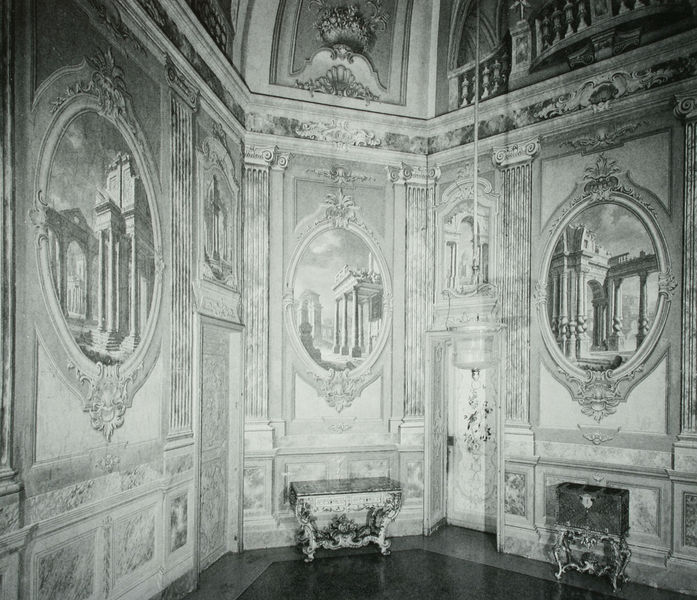
Titel: Sala delle Prospettive
Künstler: Filippo Juvarra
Standort: Stupinigi
Institution: Palazzina di Caccia
Schlagwörter: dunkel, gemälde, gott, schatten, weiß, sitzen, ausschnitt, blume, blumen, bunt, grau, hell, lampe, licht, marmor, pfeiler, raum, schmuck, schwarz, säule, säulen, tisch, tür, zimmer, dach, gebäude, haus, schloss, zaun, malerei, ornament, wand, architektur, barock, rahmen, sockel, bild, innenraum, möbel, spiegel, erde, brüstung, boden, gold, interieur, innen, renaissance, rokoko, kamin, kreis, oval, rund, kanneliert, kannelierung, ranken, beine, balkon, relief, bilder, kommode, schrank, ecke, ansicht, perspektive, parkett, giebel, mauer, türe, bank, hocker, pilaster, saal, schemel, kuppel, promenade, dekoration, dekor, ornamente, wandgemälde, wandmalerei, lüster, stuck, vasen, geländer, galerie, foto, fotografie, photographie, wände, truhe, antike, eckig, gemalt, palast, stockwerk, balustrade, mauerwerk, kontur, schwarz weiß, kiste, ruinen, kunst, bänke, inneres, kapitelle, rom, kapitell, kasten, photo, ecken, fries, gemäuer, sims, schnörkel, gesims, mauern, ionisch, antik, götter, manierismus, griechisch, fresken, griechenland, kanneluren, ballustrade, tempel, fresko, kabinett, museum, niesche, golden, sekretär, ornamentik, wandbild, illusion, geometrie, foro, dokument, mamor, geschoss, sitzplatz, palais, photografie, architekt, rondell, kannelure, gesimse, erdgeschoss, balluster, schränke, ansichten, baluster, medaillons, dokumentation, malereien, sall, künstlich, frescen, fof, landschaften, medallions, vignetten, prunksaal, konsoltisch, enaissance, barockr, beitelltisch, dokumentarfotografie, gemalter, gewöbe, griechische ruinen, phozo, interieur 18. jhdt